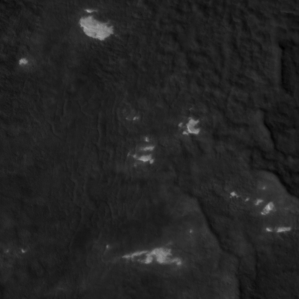
Label: non_frost